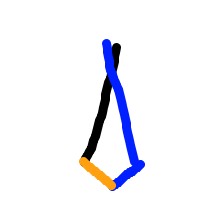
Shape: kite